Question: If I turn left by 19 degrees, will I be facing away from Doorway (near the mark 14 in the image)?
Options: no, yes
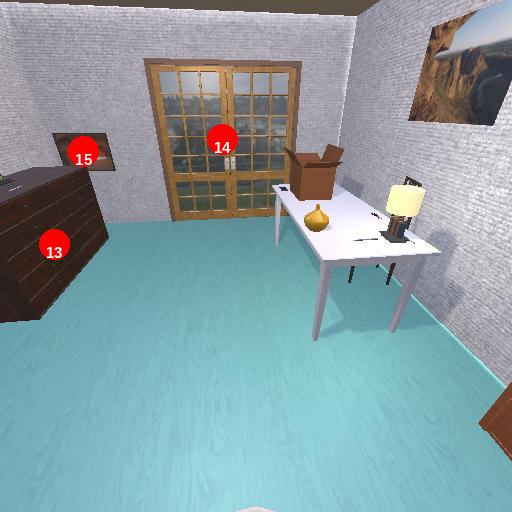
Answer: no